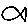
Label: fish